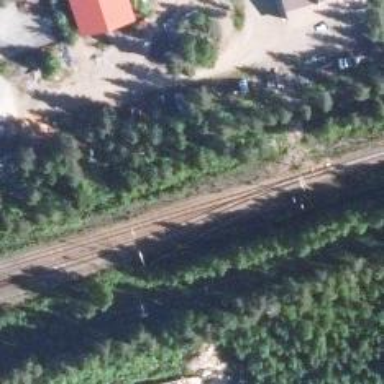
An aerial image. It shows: Siding railway line with electrified contact line for the trains.